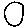
Label: circle